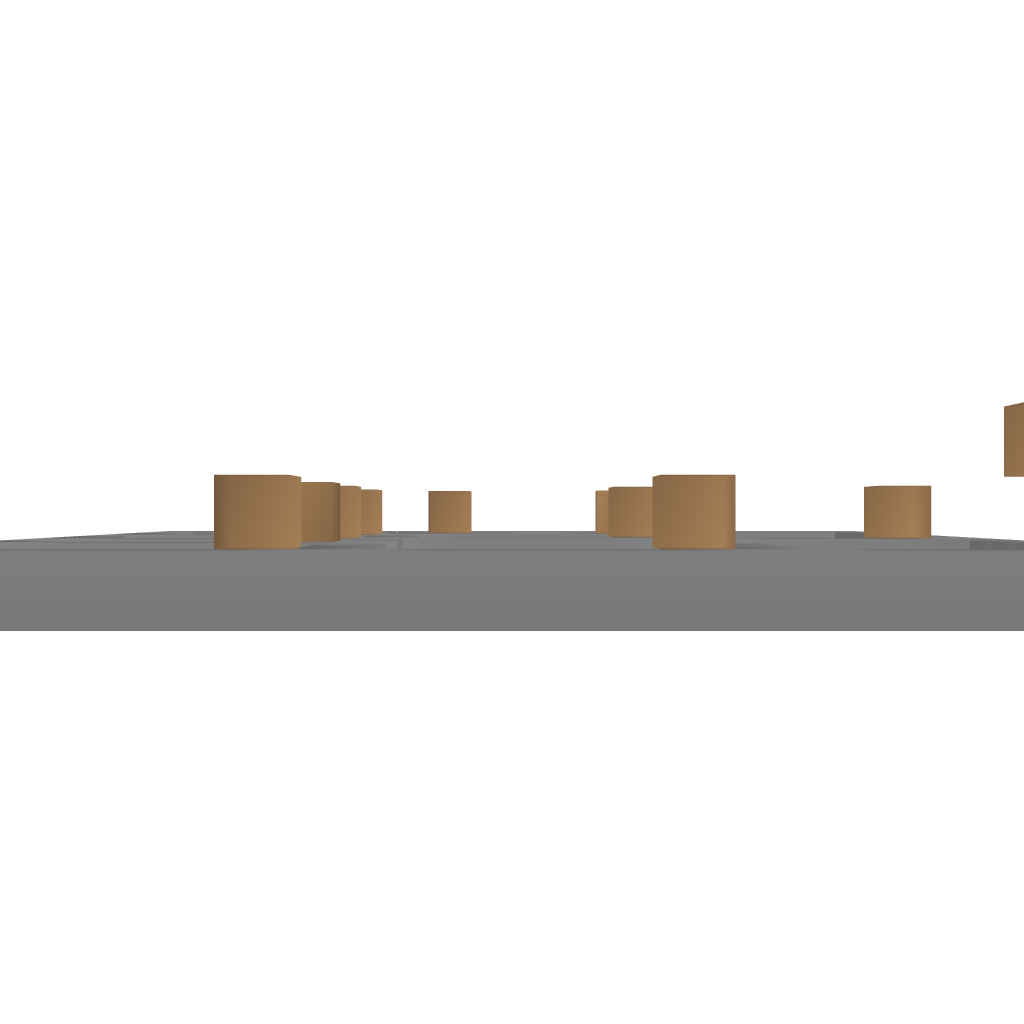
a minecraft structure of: components bad low quality